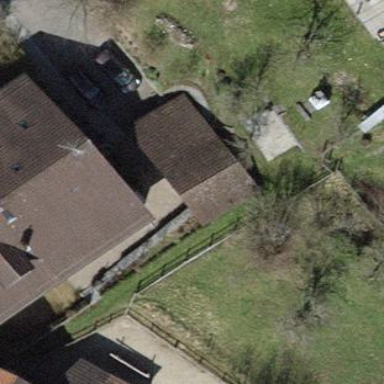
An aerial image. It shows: Gabled roof house.